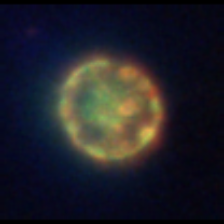
Taxon: Centric
Group: Diatoms